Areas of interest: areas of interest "Shanghai Science and Technology Museum"
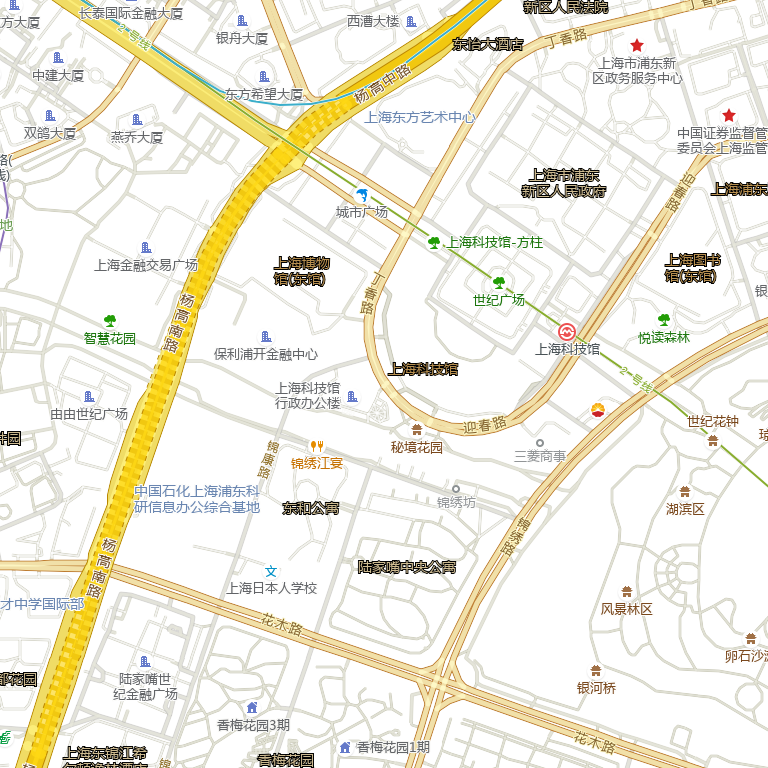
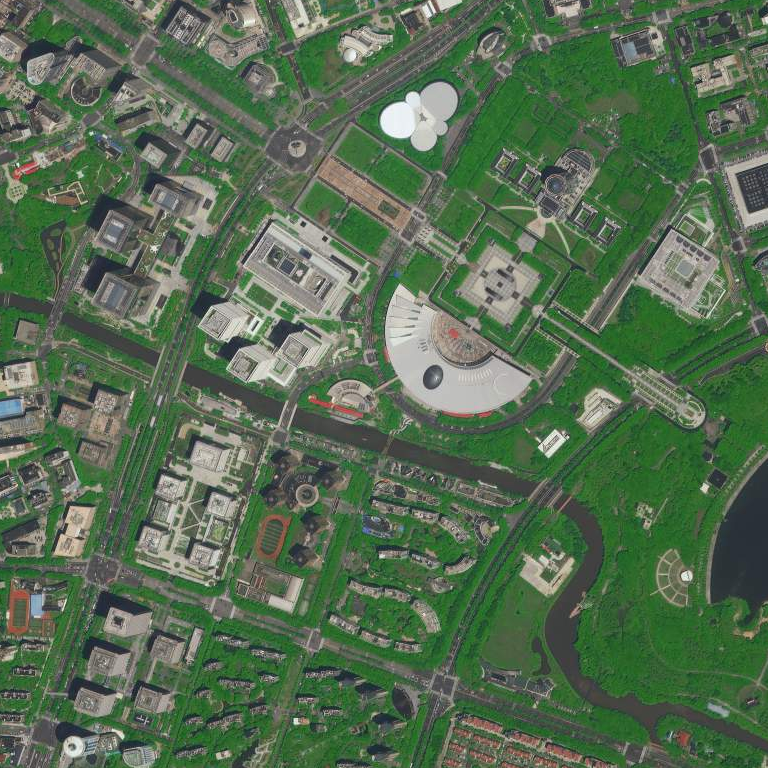